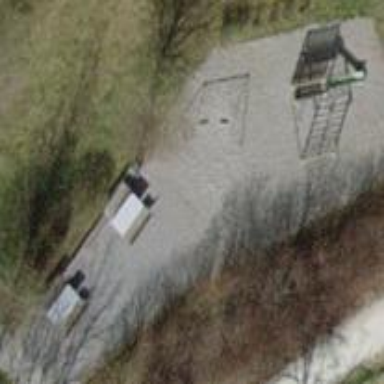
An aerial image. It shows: Playground area for leisure activities on the land.